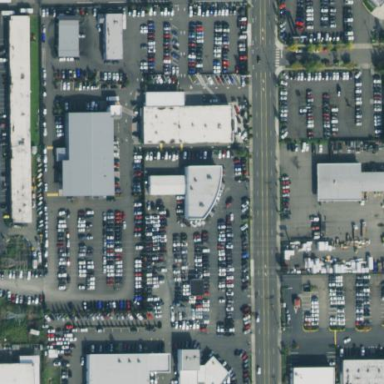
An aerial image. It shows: Commercial area with car shop.